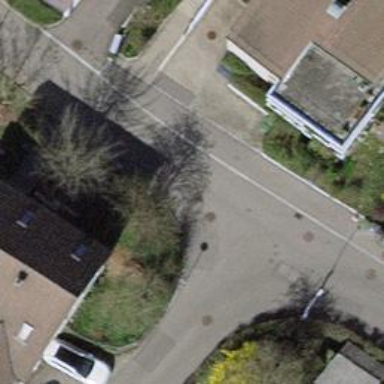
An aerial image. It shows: Residential road with asphalt surface. Sidewalk is present on the left side.